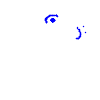
Particle: kaon